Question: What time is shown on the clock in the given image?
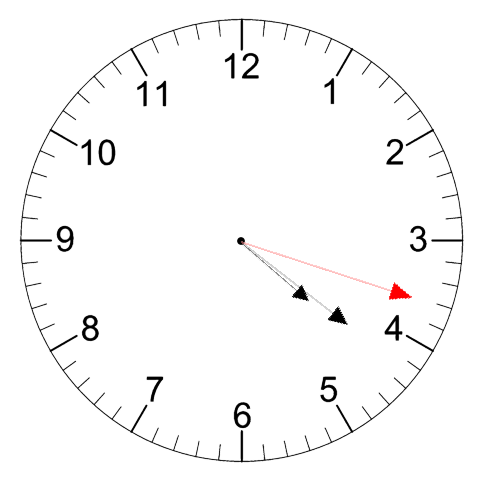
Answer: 04:21:18